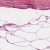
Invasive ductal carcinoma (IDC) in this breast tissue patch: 0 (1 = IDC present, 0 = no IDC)